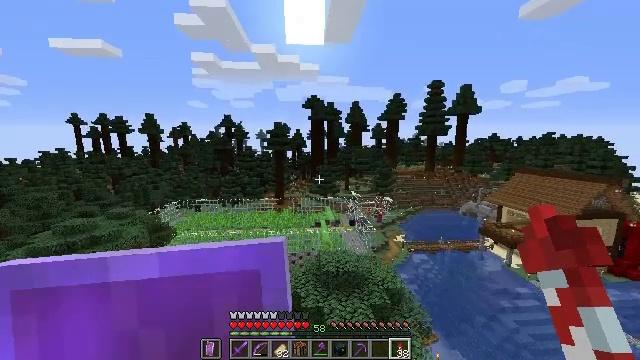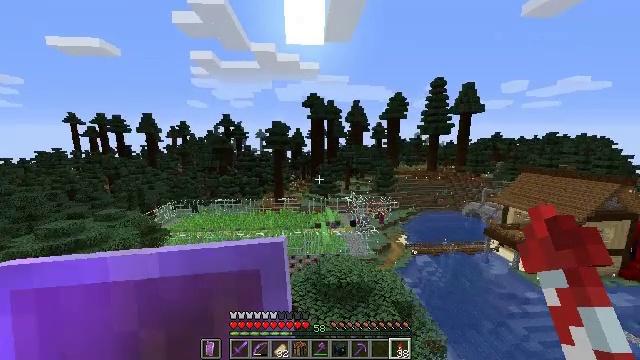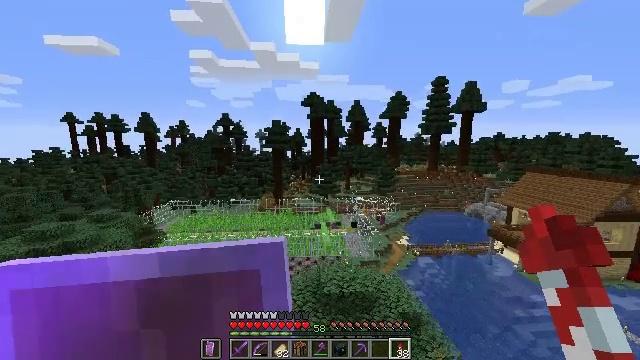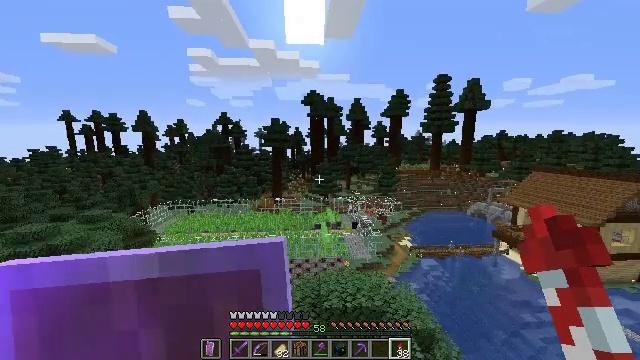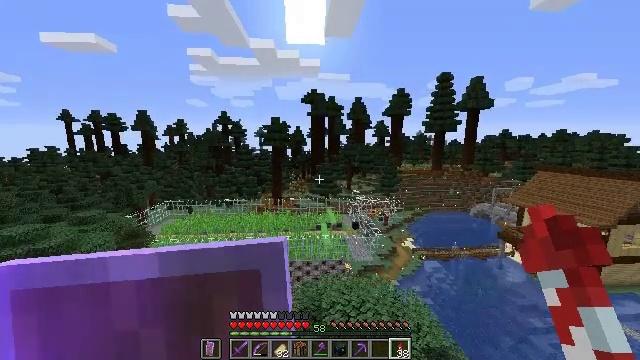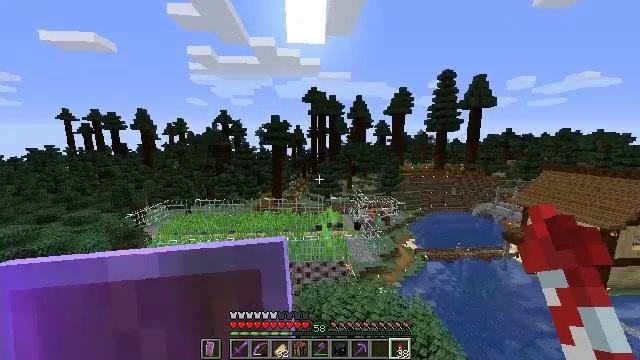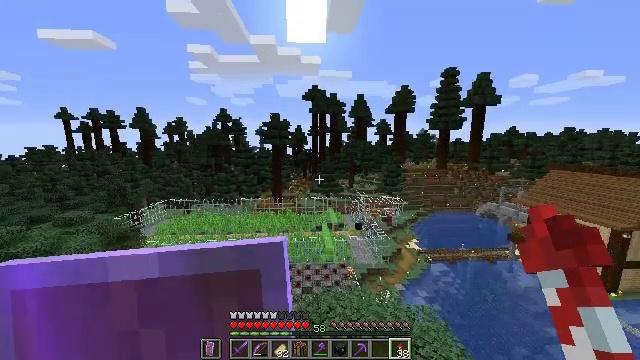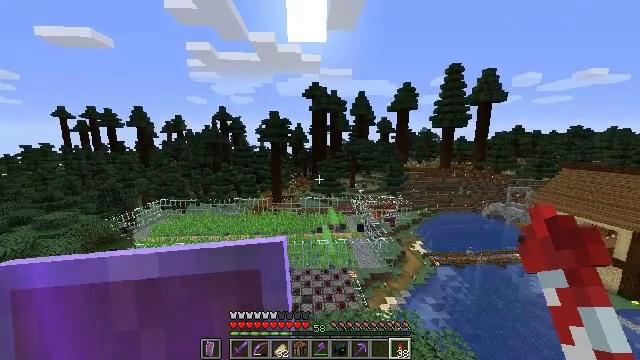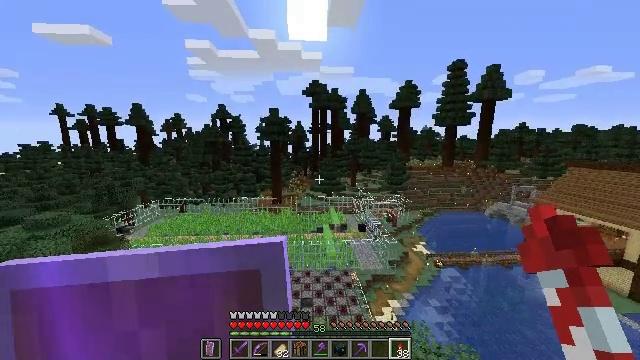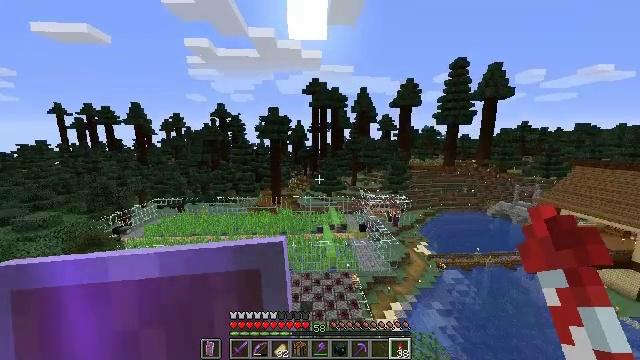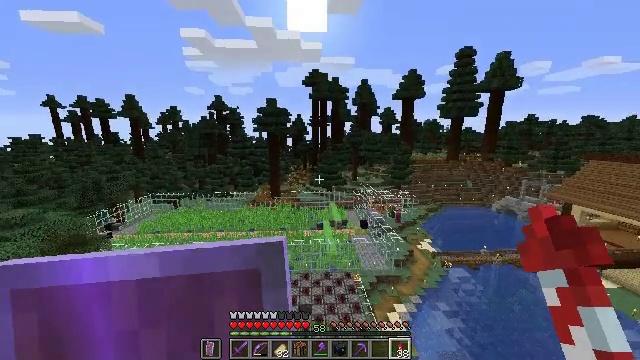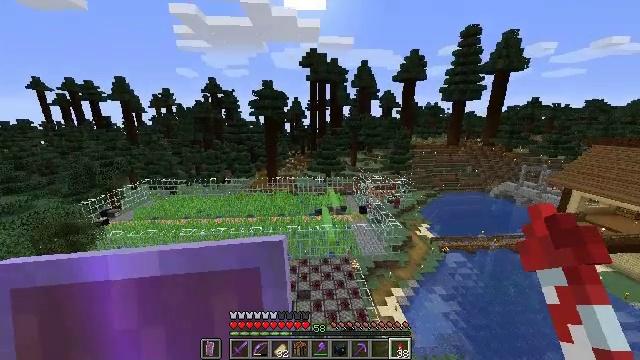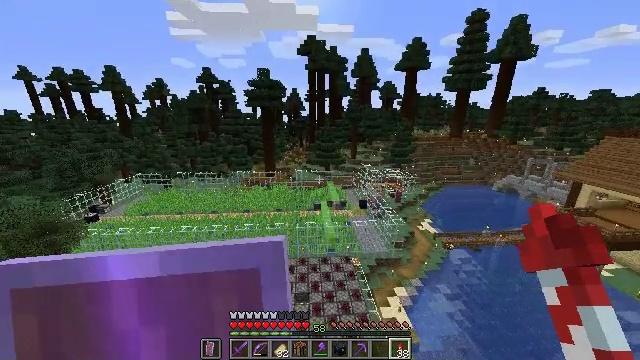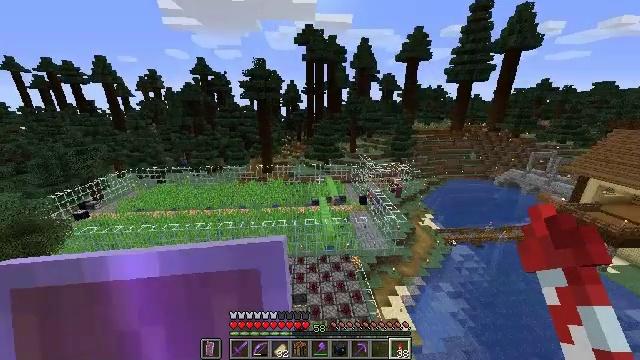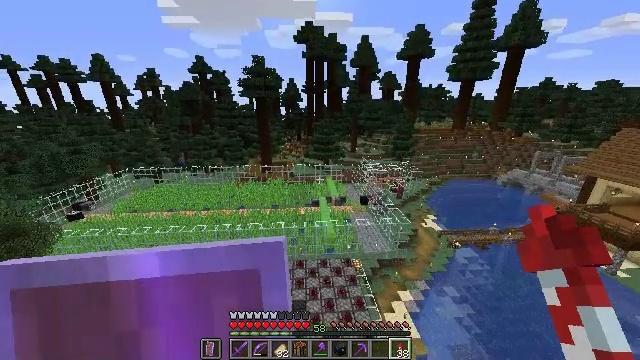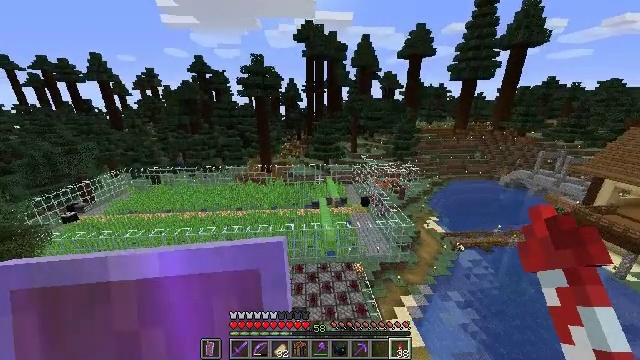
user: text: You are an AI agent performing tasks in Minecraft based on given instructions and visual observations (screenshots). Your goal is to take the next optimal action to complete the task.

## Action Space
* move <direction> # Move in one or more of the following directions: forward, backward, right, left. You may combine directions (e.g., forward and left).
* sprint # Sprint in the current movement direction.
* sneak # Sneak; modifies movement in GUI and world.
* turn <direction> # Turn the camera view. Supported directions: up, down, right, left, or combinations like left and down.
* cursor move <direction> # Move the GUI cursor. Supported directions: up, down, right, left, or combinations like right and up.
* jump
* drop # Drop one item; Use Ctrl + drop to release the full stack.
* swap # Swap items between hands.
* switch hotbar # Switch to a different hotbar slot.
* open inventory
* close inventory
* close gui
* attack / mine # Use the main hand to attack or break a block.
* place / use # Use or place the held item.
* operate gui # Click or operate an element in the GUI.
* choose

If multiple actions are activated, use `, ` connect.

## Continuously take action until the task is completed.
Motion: motion action
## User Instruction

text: Break the slime block to collect it.
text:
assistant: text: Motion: move forward, sprint
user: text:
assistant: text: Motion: move forward, sprint
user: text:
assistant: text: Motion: move forward, sprint
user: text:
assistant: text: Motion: move forward, sprint
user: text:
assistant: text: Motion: move forward, sprint
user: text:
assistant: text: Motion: move forward, sprint
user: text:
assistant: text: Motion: move forward, sprint
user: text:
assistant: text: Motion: move forward, sprint
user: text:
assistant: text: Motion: move forward, sprint
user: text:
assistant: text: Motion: move forward, sprint, turn down
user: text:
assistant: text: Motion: move forward, sprint, turn down
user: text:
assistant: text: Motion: move forward, sprint, turn down
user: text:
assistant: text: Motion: move forward, sprint, turn down
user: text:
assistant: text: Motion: move forward, sprint
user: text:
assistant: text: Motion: move forward, sprint
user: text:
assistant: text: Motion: move forward, sprint
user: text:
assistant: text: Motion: move forward, sprint
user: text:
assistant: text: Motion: move forward, sprint
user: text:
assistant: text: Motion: move forward, sprint
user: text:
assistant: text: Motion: move forward, sprint
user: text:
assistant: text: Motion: move forward, sprint, turn right and down
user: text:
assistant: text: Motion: move forward, sprint, turn right and down
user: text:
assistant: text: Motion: move forward, sprint, turn right and down
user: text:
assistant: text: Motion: move forward, sprint
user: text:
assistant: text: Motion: move forward
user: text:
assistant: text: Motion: move forward
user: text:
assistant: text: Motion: no_op
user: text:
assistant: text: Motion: no_op
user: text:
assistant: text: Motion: no_op
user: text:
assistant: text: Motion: no_op